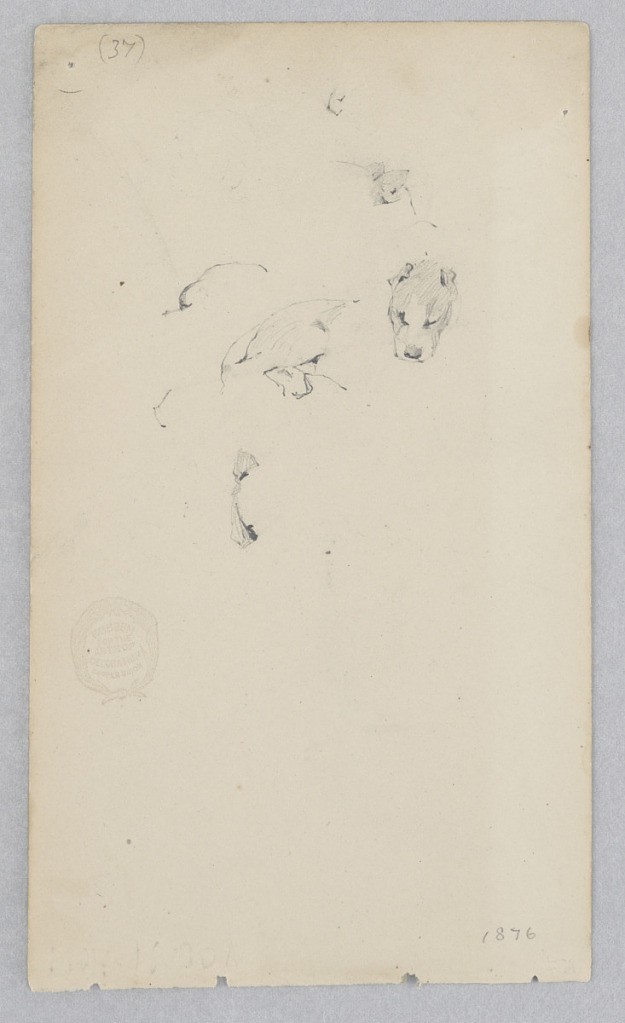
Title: Dog
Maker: Robert Frederick Blum, American, 1857–1903
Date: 1876
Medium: Graphite on wove paper
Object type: Drawing
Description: Sketch of a dog lying down